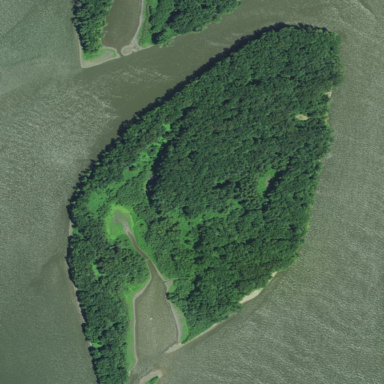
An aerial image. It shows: Islet.